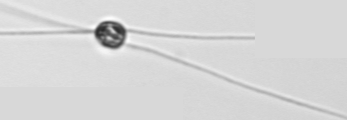
Label: Chaetoceros_danicus